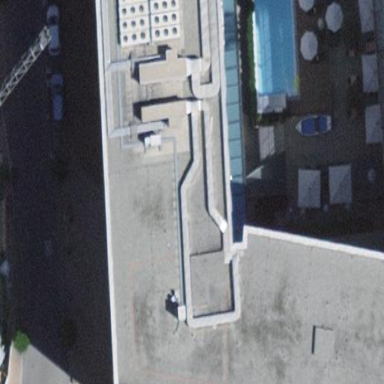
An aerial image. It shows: Hotel building.